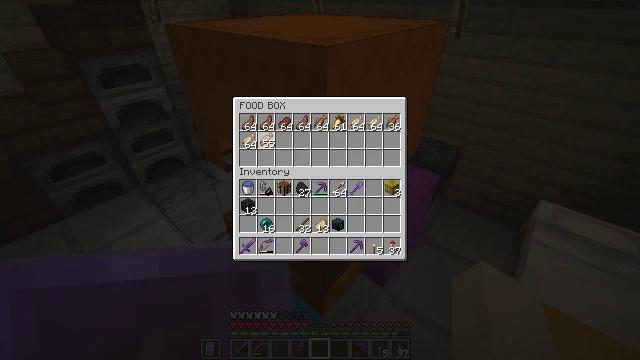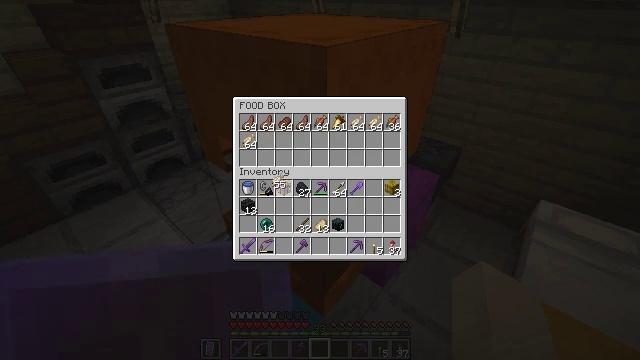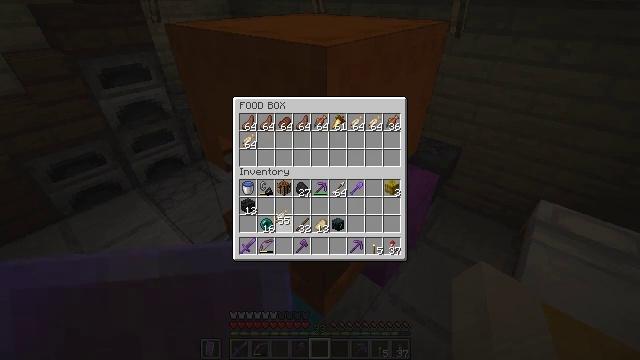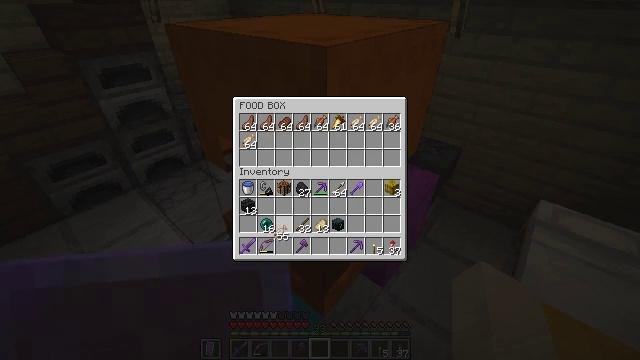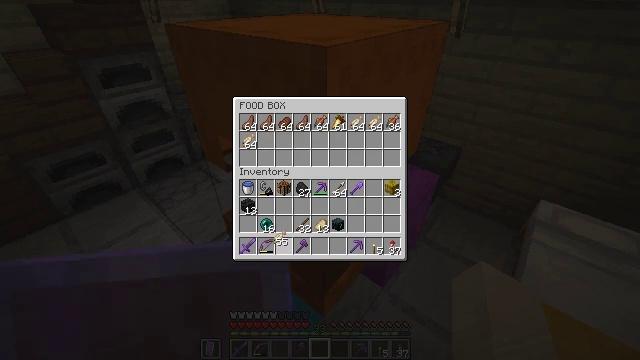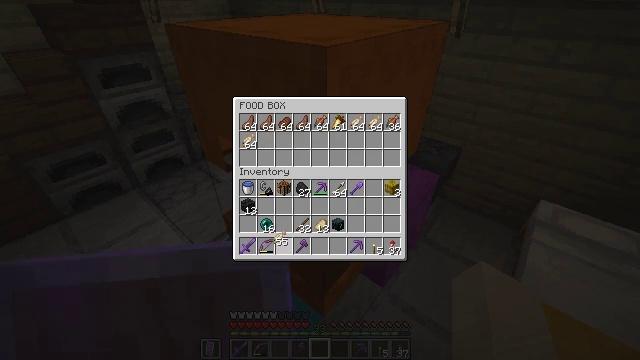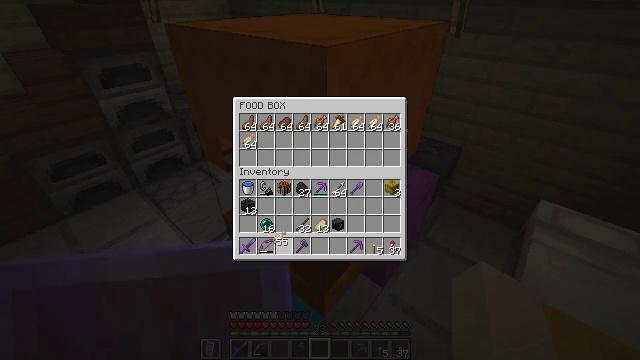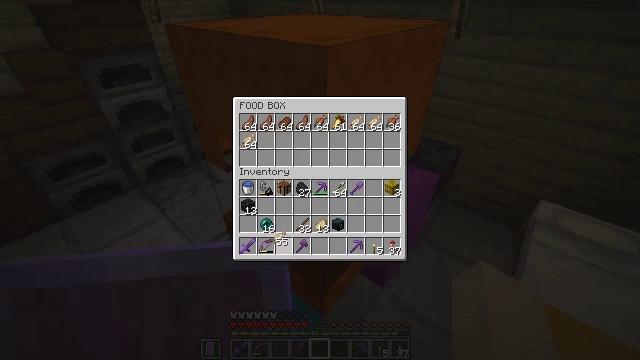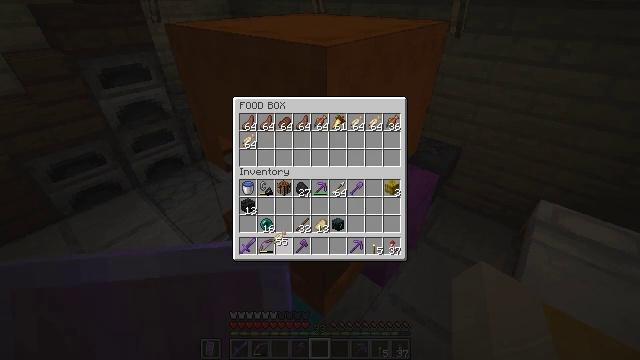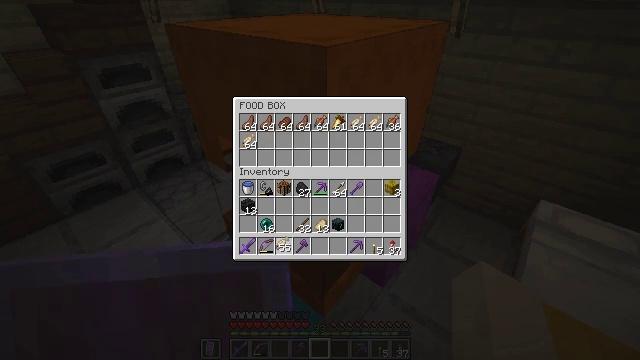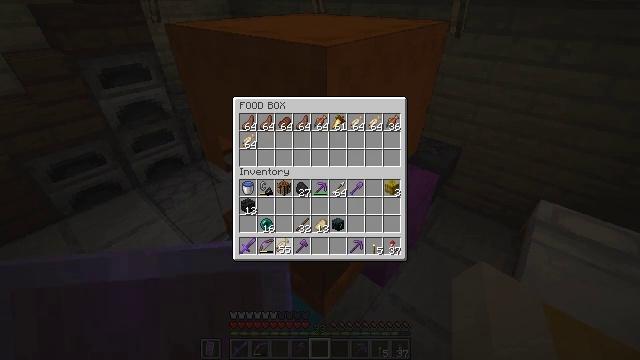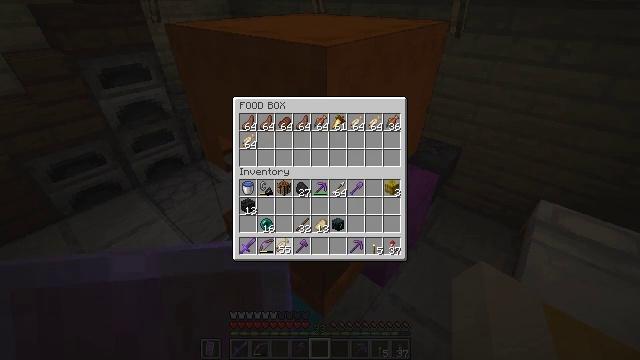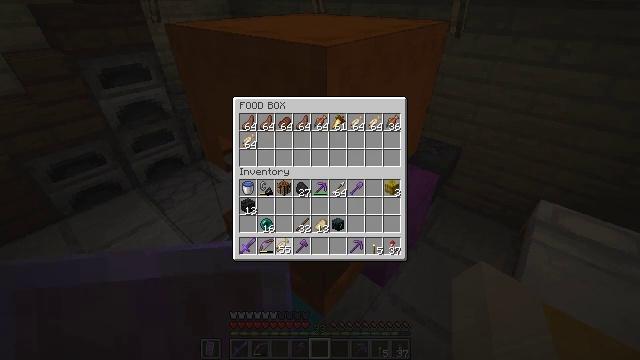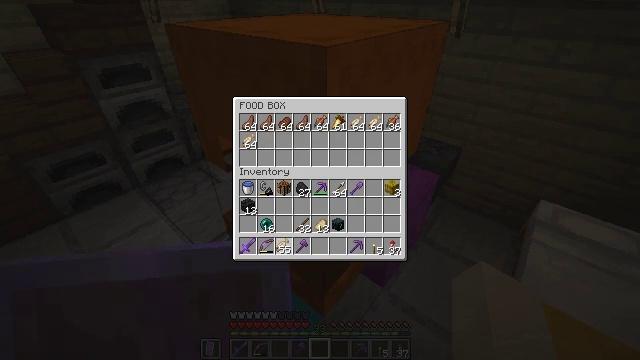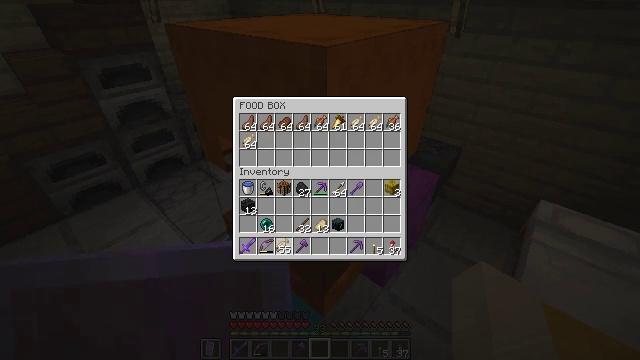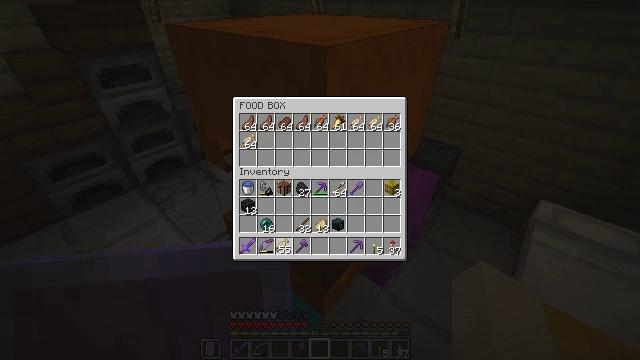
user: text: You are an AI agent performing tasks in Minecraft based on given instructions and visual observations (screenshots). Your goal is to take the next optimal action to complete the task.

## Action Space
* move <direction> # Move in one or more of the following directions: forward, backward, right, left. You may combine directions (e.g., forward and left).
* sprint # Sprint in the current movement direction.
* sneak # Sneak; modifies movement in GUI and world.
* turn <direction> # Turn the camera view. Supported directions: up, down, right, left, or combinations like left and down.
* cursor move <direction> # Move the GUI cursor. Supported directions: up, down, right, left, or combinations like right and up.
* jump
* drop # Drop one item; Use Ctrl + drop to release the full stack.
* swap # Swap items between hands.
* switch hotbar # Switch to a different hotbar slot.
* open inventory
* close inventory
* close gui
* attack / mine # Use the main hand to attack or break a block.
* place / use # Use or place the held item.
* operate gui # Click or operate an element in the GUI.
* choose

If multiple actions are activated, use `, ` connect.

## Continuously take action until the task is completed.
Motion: motion action
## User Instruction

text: Mine the orange shulker box.
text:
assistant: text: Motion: turn right and down
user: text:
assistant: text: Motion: turn down
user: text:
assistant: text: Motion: turn down
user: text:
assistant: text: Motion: no_op
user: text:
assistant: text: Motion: no_op
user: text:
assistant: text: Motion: no_op
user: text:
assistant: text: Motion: no_op
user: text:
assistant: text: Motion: no_op
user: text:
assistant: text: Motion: no_op
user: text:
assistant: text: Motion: no_op
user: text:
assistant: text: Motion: no_op
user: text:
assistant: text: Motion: no_op
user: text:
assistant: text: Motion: attack / mine
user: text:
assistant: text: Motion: attack / mine
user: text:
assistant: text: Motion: attack / mine
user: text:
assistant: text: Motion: attack / mine
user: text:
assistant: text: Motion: no_op
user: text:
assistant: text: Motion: no_op
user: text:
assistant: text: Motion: no_op
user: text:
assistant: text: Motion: no_op
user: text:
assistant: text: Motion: no_op
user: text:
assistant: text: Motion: no_op
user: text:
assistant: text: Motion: no_op
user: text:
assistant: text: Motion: no_op
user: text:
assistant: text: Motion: no_op
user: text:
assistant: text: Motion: no_op
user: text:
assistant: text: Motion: no_op
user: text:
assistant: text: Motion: no_op
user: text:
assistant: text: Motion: no_op
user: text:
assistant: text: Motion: no_op